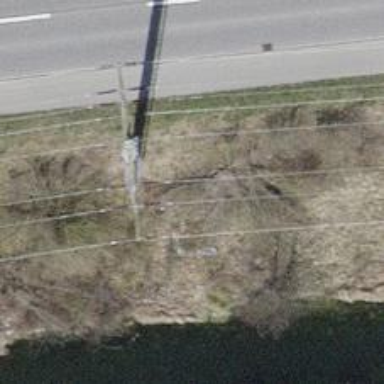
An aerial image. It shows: Power line is depicted.